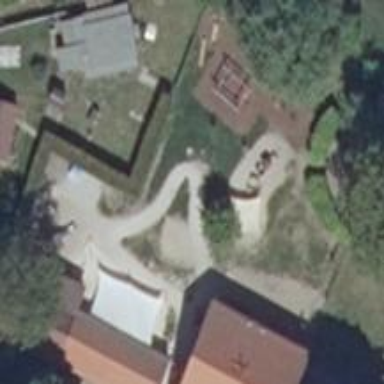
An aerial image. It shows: Kindergarten.